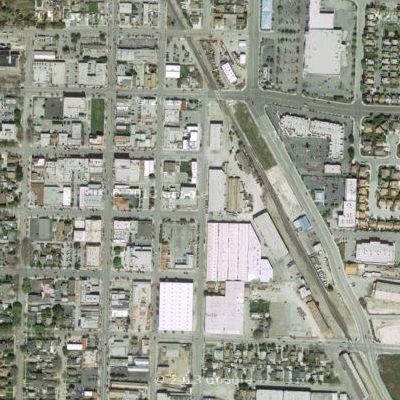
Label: cIndustry